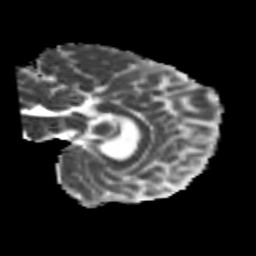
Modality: MD
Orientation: sagittal
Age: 27
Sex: female
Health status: healthy
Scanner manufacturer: siemens
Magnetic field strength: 3 T
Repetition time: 10.8 s
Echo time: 0.082 s